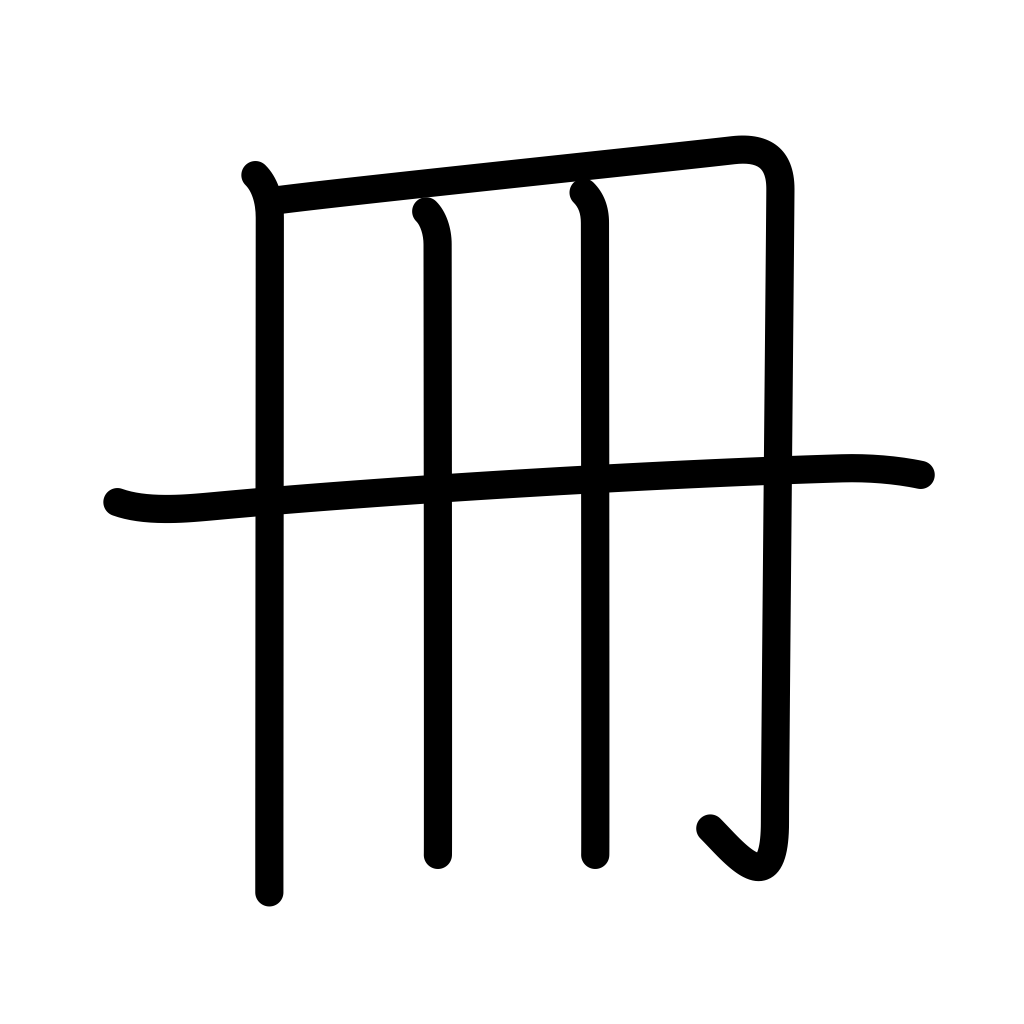
Meaning: tome, counter for books, volume